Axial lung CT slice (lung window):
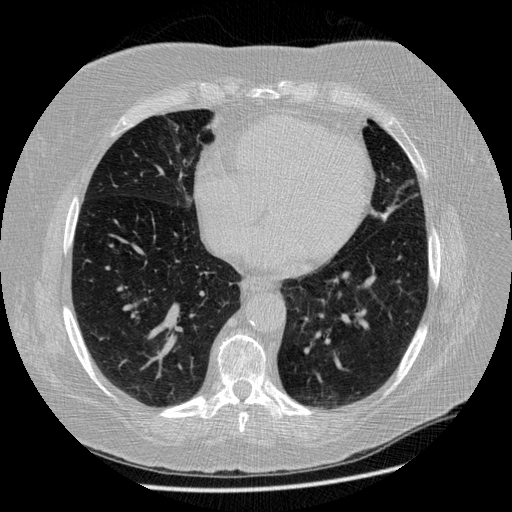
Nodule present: no